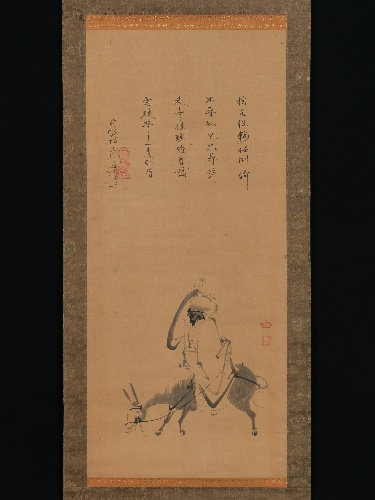
Artist: Kano Kōya
Artist bio: Japanese, died 1673
Date: 17th century
Object type: Hanging scroll
Classification: Paintings
Medium: Hanging scroll; ink on paper
Culture: Japan
Period: Edo period (1615–1868)
Dimensions: Image: 35 15/16 × 16 1/16 in. (91.3 × 40.8 cm)
Overall with mounting: 67 13/16 × 19 13/16 in. (172.2 × 50.4 cm)
Overall with knobs: 67 13/16 × 22 3/16 in. (172.2 × 56.3 cm)
Department: Asian Art
Credit line: Mary Griggs Burke Collection, Gift of the Mary and Jackson Burke Foundation, 2015
Accession year: 2015
Repository: Metropolitan Museum of Art, New York, NY
Tags: Men|Donkeys